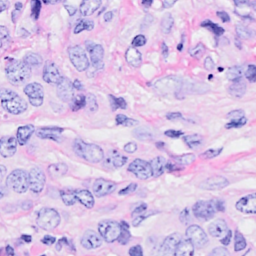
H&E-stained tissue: Breast